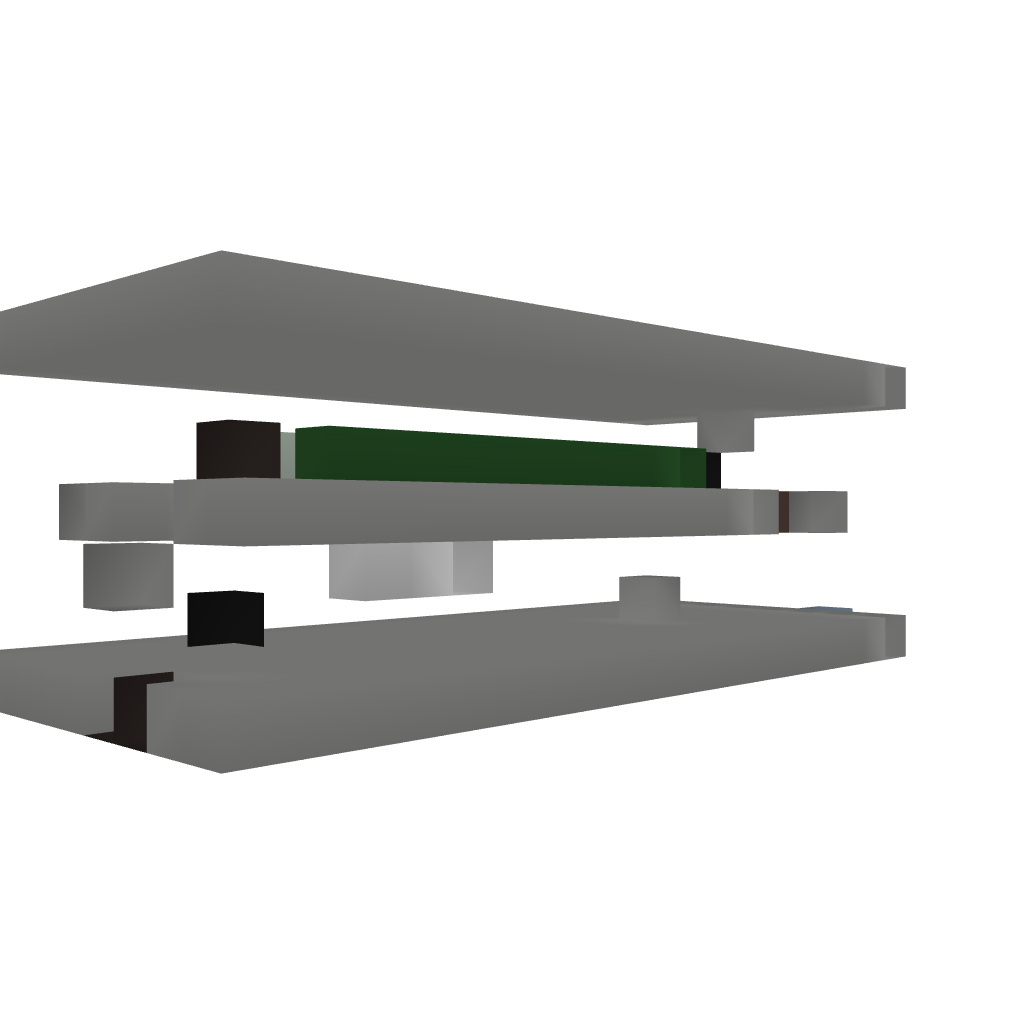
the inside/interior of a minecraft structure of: Nether Wart Farm